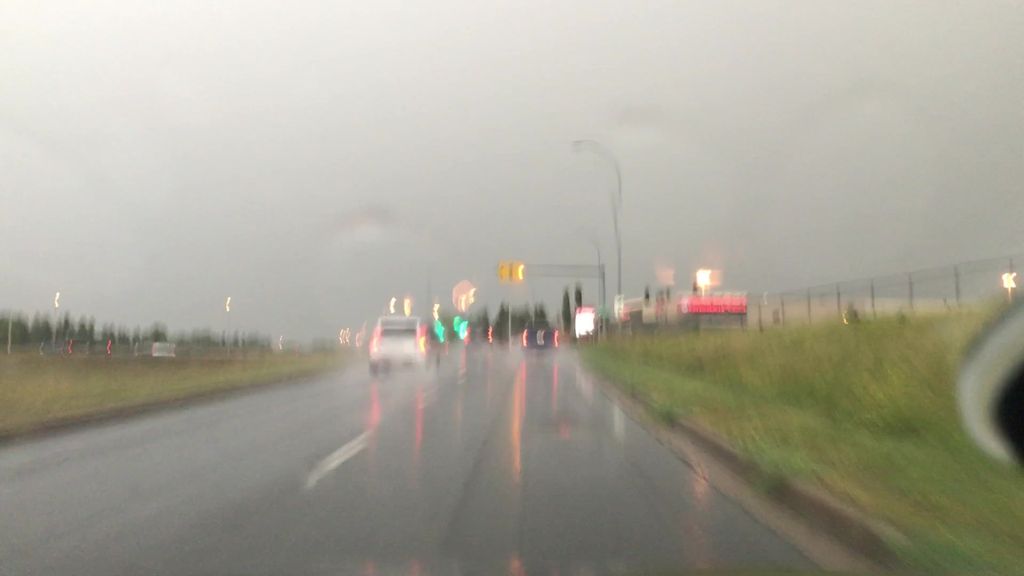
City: edmonton